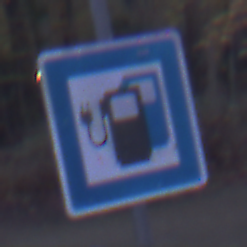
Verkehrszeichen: LadestationFuerElektrofahrzeuge
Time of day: Night
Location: Outdoor (Suburban)
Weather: PartlyCloudy
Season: NotSpecified
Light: Artificial